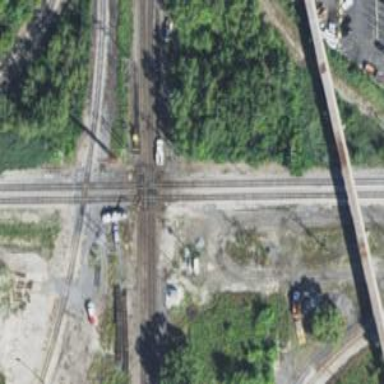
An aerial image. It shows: Railway crossing.